Interaction volume radius: 5 \u00c5
Interaction volume height: 10 \u00c5
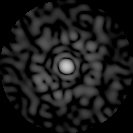
Disorder parameter: 0.7919